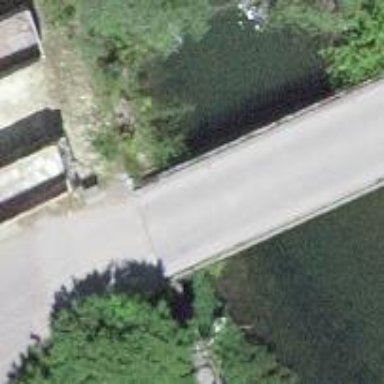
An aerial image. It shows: Residential road with bridge.